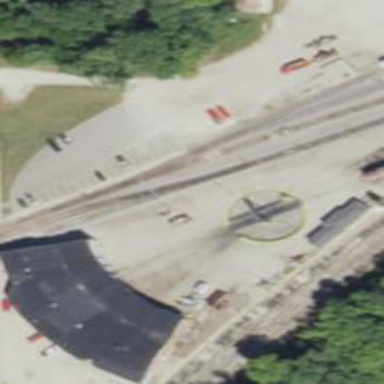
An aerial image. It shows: Railway yard.